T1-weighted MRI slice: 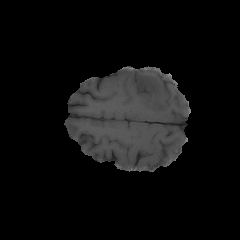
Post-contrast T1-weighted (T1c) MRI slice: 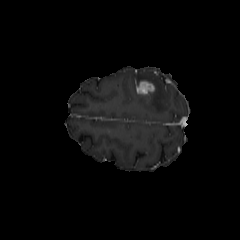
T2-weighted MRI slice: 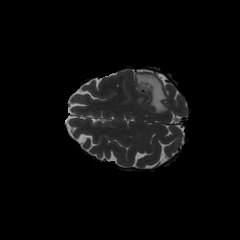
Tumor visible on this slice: yes